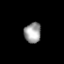
Tissue: prostate
Cell type: Myeloid cells
Senescence score: 0.8094
Nuclear area (px): 334
Mean DAPI intensity: 157.356